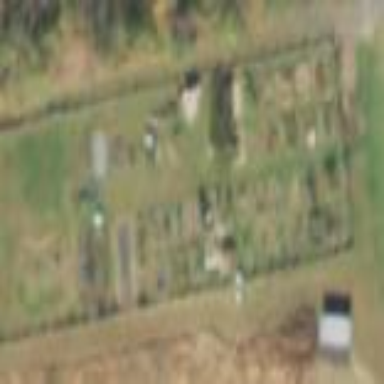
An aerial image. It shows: Allotments area.